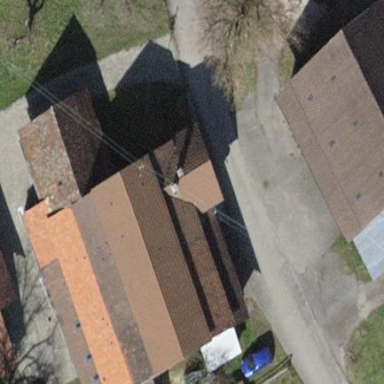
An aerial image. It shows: Building with tile roof.